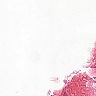
Metastatic tissue present: no